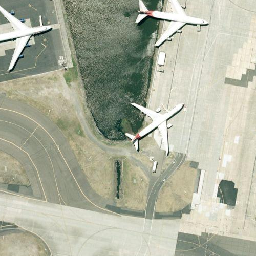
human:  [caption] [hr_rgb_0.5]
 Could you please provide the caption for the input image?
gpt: Three identical planes were parked at the airport, beside the dark sea water.

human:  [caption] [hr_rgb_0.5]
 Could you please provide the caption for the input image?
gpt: Three identical planes were parked at the airport next to the dark waters.

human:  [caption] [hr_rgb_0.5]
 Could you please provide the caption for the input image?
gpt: Three identical planes were parked at the airport near the dark waters.

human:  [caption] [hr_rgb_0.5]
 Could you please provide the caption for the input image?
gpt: The same three planes were parked at the airport next to dark waters.

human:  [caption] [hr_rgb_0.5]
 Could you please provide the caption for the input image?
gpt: The same three planes were parked at the airport, next to the dark waters.